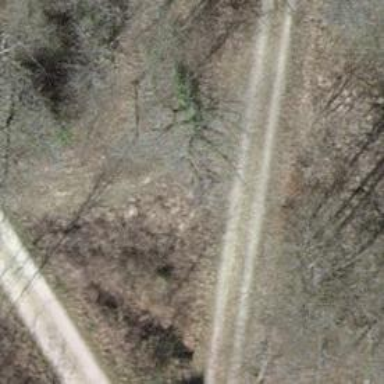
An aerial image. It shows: Grass track with grade2 tracktype.